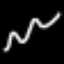
Label: squiggle